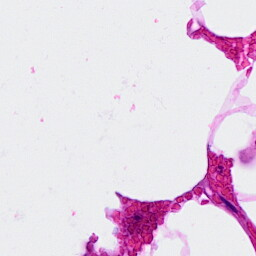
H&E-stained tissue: Breast